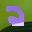
Label: 2